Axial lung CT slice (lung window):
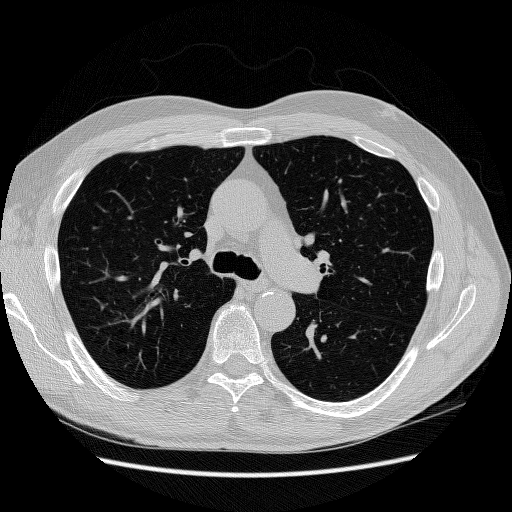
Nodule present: no